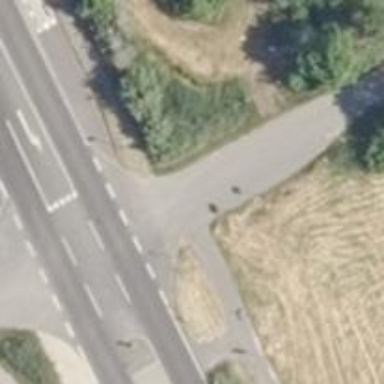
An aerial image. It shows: Footway along the road.